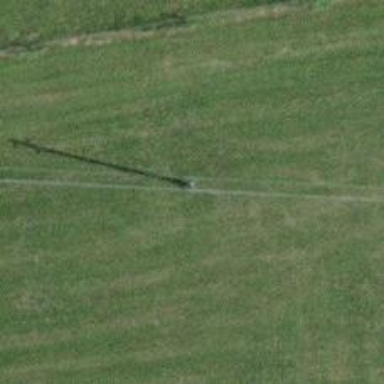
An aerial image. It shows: Minor power line.